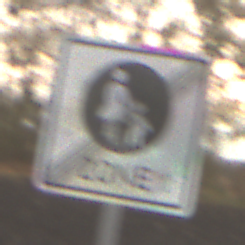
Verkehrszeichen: EndeFussgaengerzone
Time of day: MorningAfternoon
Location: Outdoor (Nature)
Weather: Overcast
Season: NotSpecified
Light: Natural